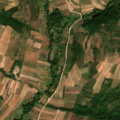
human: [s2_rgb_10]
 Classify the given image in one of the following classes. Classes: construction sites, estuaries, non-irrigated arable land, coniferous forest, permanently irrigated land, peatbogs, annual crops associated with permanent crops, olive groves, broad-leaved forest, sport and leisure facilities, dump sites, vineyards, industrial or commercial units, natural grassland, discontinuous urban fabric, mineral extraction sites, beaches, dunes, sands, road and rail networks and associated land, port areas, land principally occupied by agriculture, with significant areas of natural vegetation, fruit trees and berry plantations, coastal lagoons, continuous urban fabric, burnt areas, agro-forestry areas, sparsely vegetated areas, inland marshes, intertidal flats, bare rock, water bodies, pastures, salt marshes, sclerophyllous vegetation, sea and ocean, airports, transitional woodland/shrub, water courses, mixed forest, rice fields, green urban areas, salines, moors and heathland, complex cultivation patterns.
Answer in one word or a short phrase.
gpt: non-irrigated arable land, land principally occupied by agriculture, with significant areas of natural vegetation, broad-leaved forest, transitional woodland/shrub